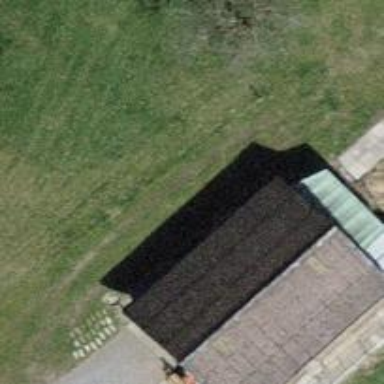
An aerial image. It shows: Building with tiled roof.